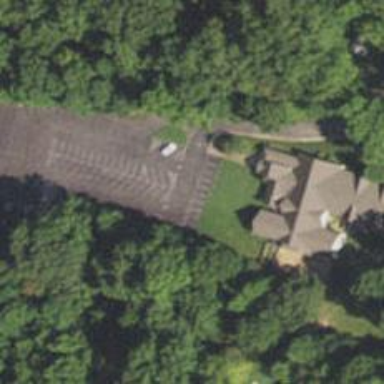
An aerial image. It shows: Parking space.